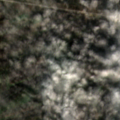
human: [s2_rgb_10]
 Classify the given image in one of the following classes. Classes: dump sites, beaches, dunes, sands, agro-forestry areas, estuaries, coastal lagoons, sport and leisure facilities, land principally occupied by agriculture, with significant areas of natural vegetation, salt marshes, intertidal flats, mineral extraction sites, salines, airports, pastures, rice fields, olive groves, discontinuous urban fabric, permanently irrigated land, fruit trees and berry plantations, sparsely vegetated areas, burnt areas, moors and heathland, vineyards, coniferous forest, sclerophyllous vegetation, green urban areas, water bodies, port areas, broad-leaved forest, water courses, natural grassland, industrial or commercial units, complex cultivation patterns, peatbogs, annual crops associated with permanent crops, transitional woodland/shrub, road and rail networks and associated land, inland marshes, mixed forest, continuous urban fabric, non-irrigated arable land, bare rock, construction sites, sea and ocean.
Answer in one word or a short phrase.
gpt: discontinuous urban fabric, airports, non-irrigated arable land, pastures